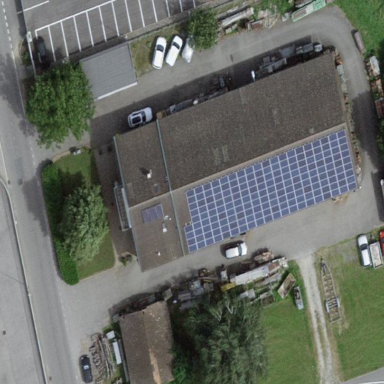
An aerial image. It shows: Small solar photovoltaic panel generator on the roof of building.